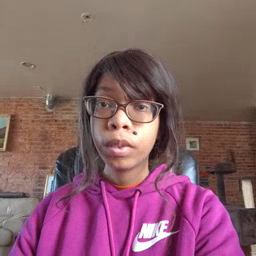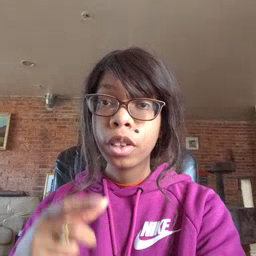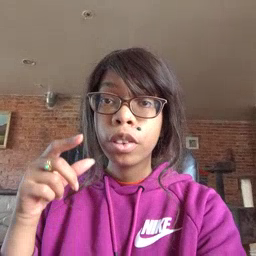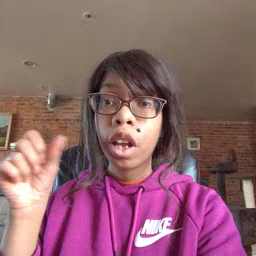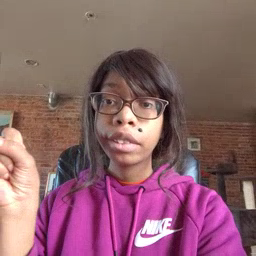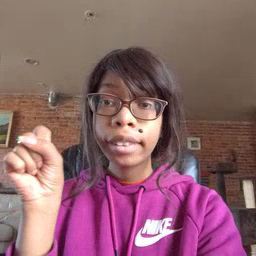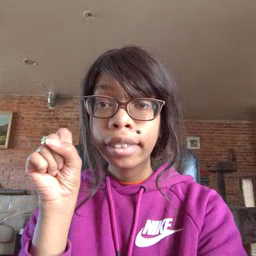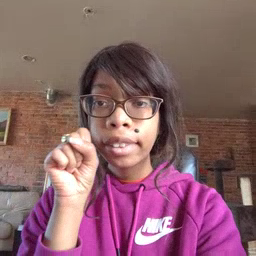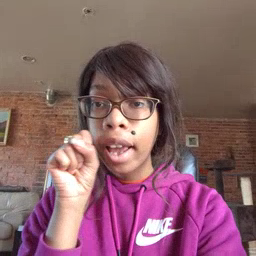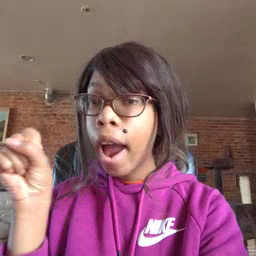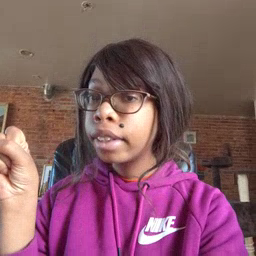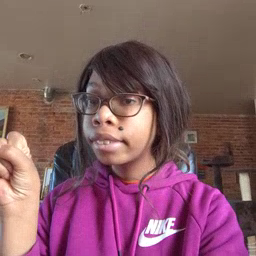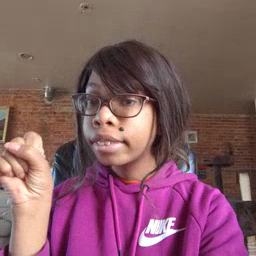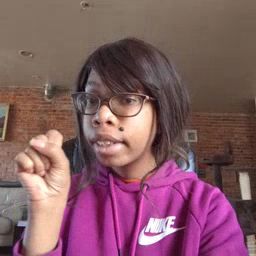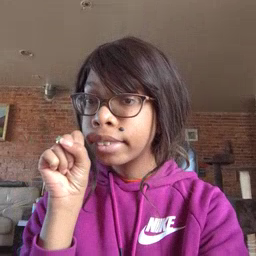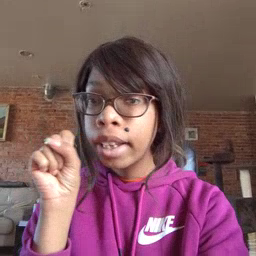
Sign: carrot